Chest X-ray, PA view. Patient: 41 years old, sex M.
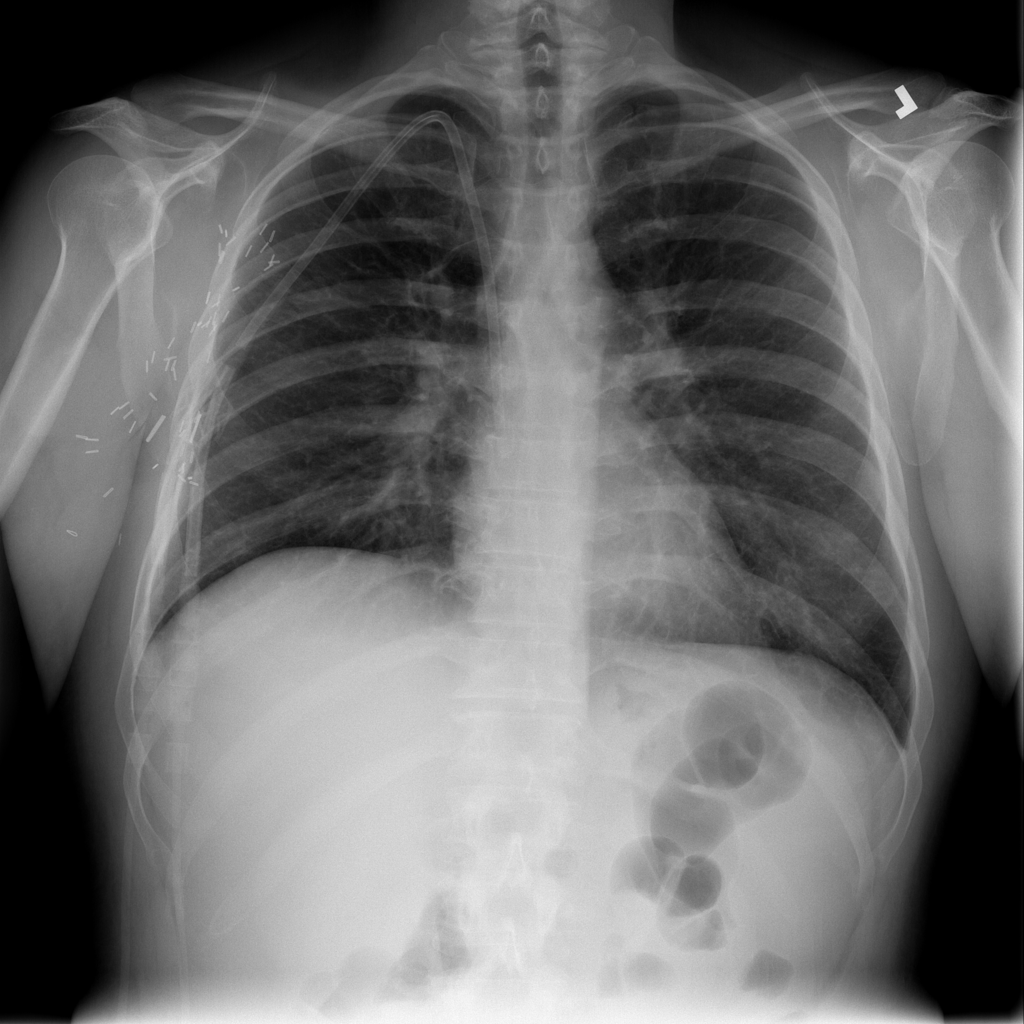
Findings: No Finding